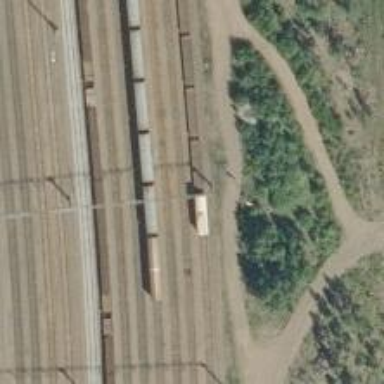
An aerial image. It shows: Rail yard with electrified contact lines for the trains.